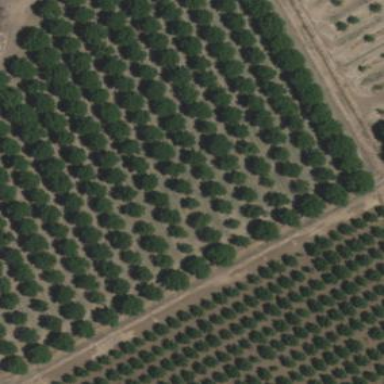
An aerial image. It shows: Orchard.